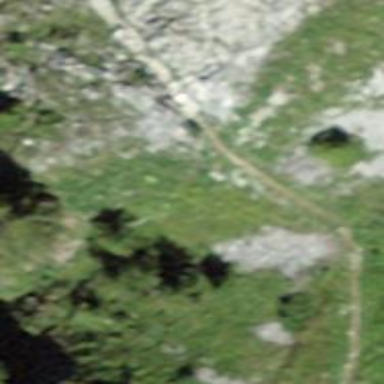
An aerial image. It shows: Path.